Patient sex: M
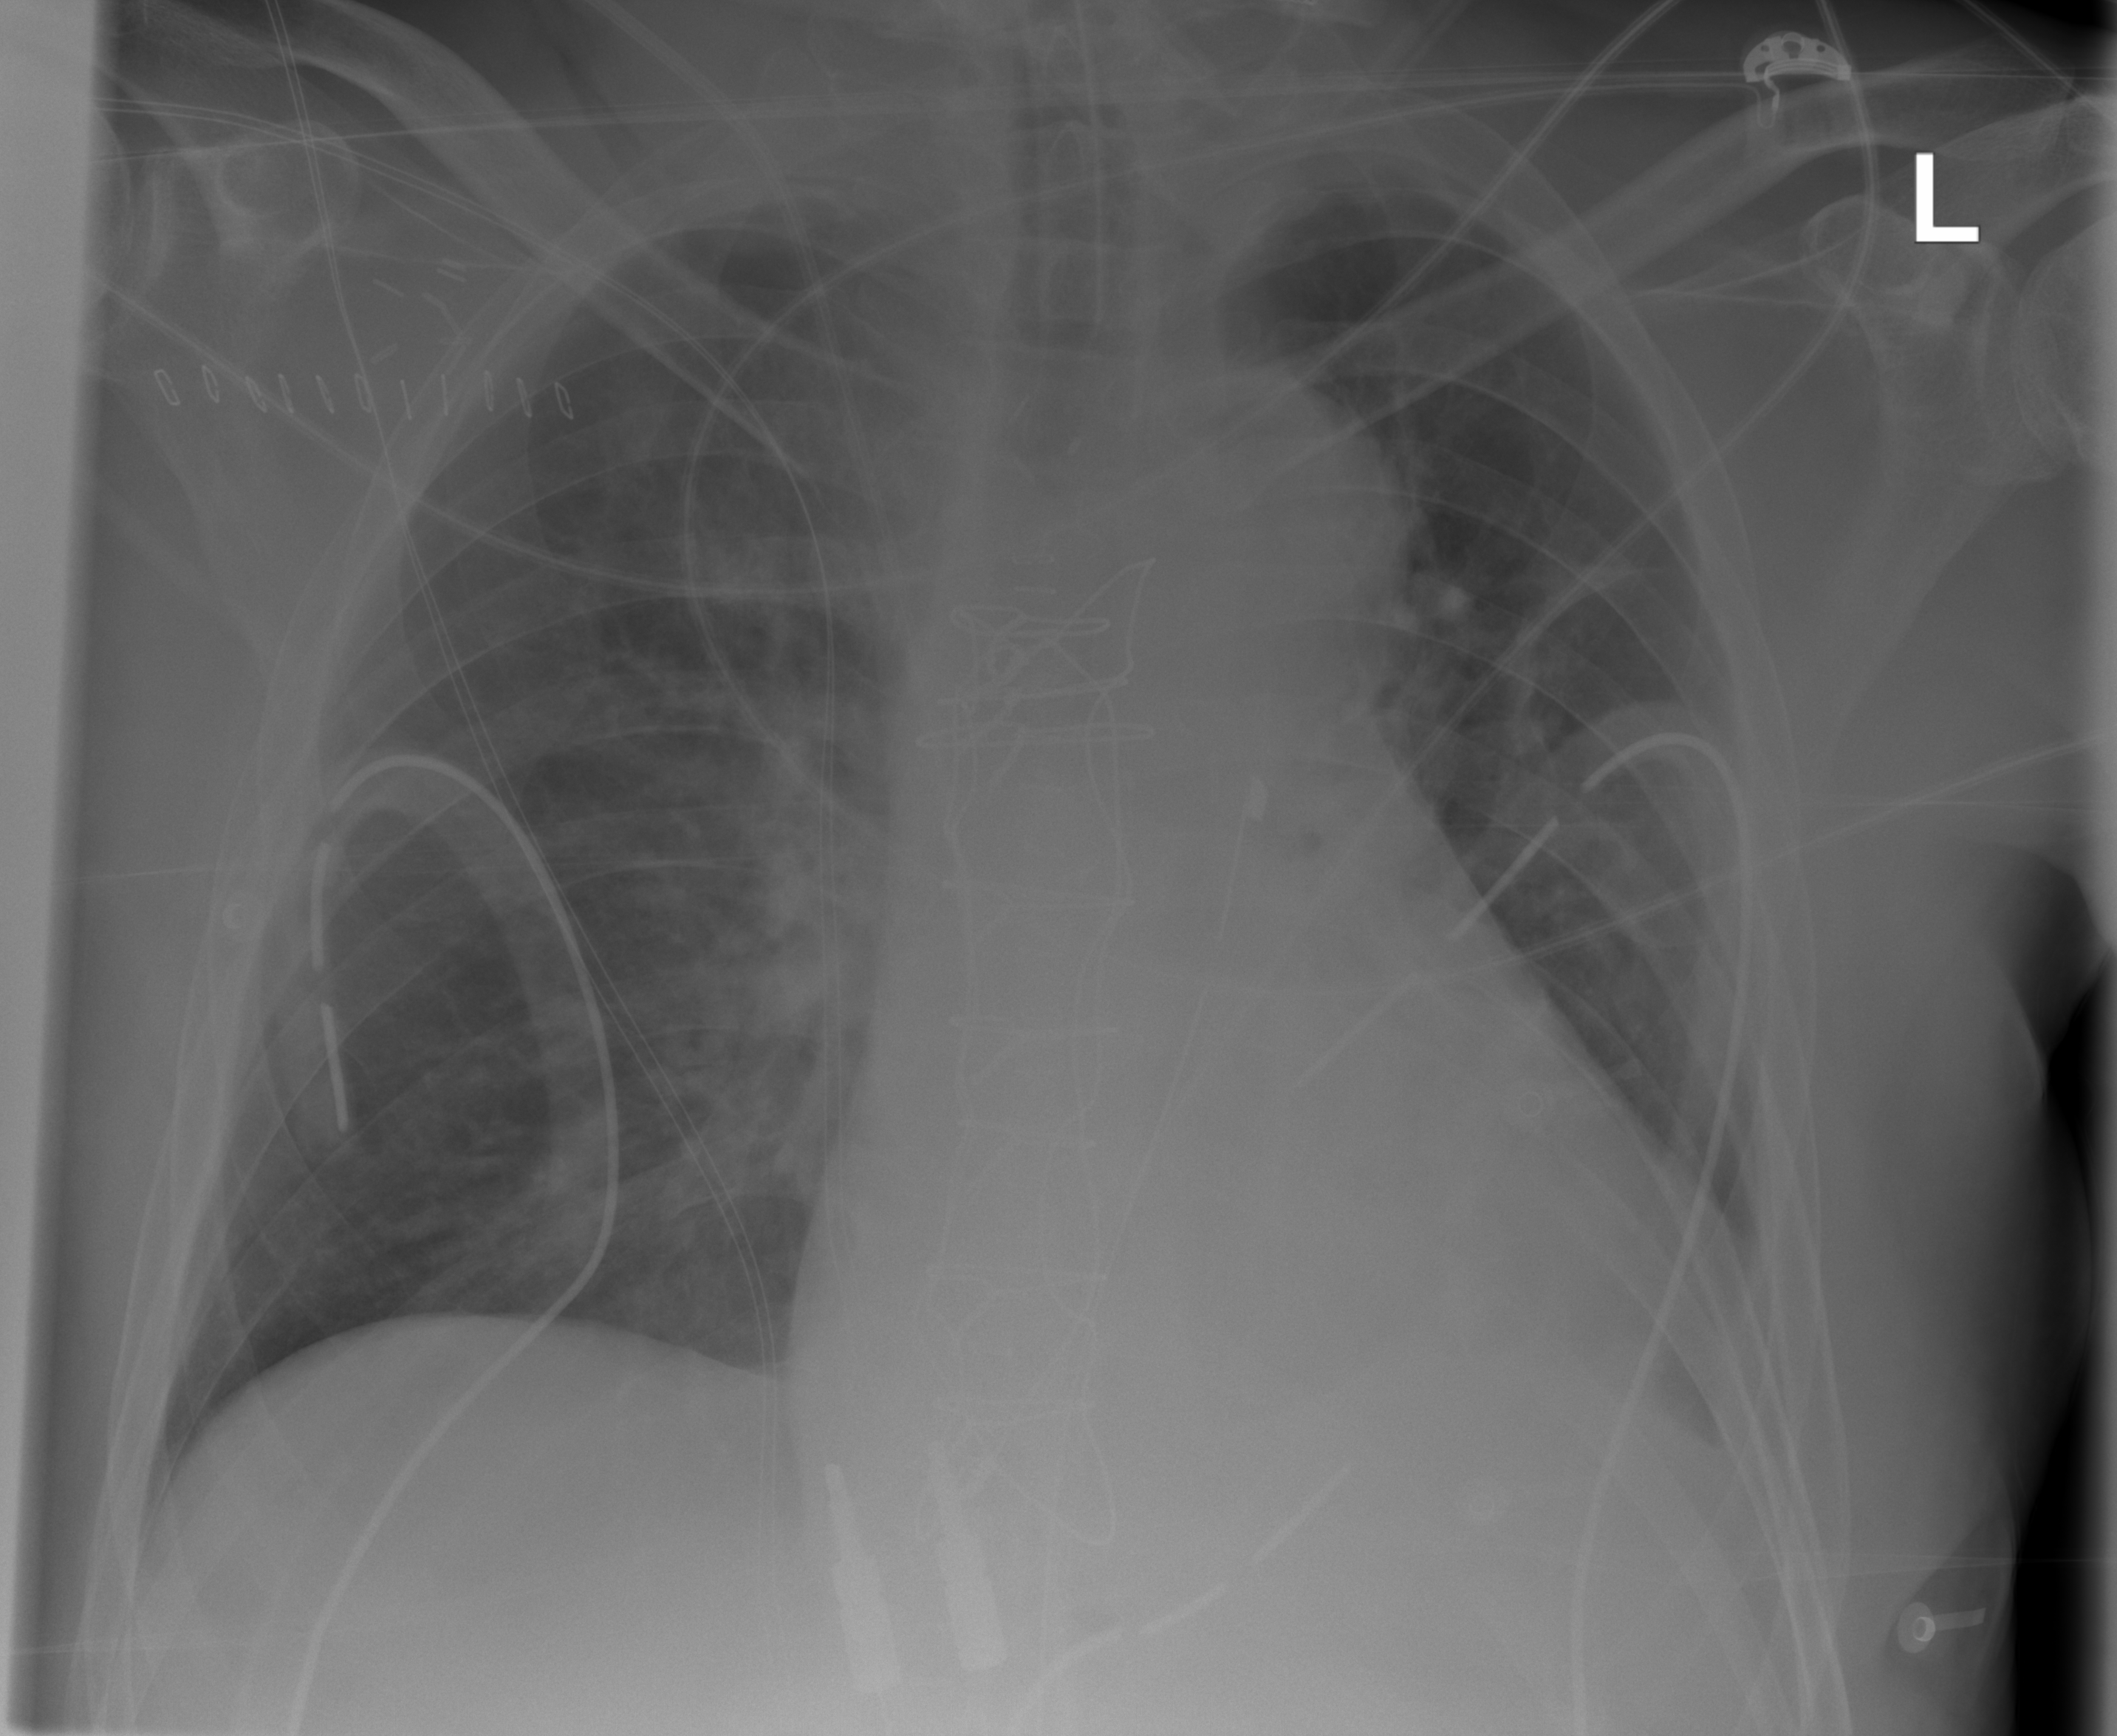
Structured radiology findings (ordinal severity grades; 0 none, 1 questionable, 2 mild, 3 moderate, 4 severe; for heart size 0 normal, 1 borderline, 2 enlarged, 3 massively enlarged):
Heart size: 2
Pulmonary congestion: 2
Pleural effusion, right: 0
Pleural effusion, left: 2
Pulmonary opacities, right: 2
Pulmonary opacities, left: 0
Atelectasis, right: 2
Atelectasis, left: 2